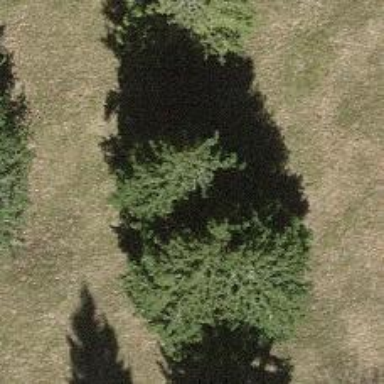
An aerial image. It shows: Single tag "natural: tree."